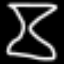
Label: hourglass